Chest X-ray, PA view. Patient: 66 years old, sex M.
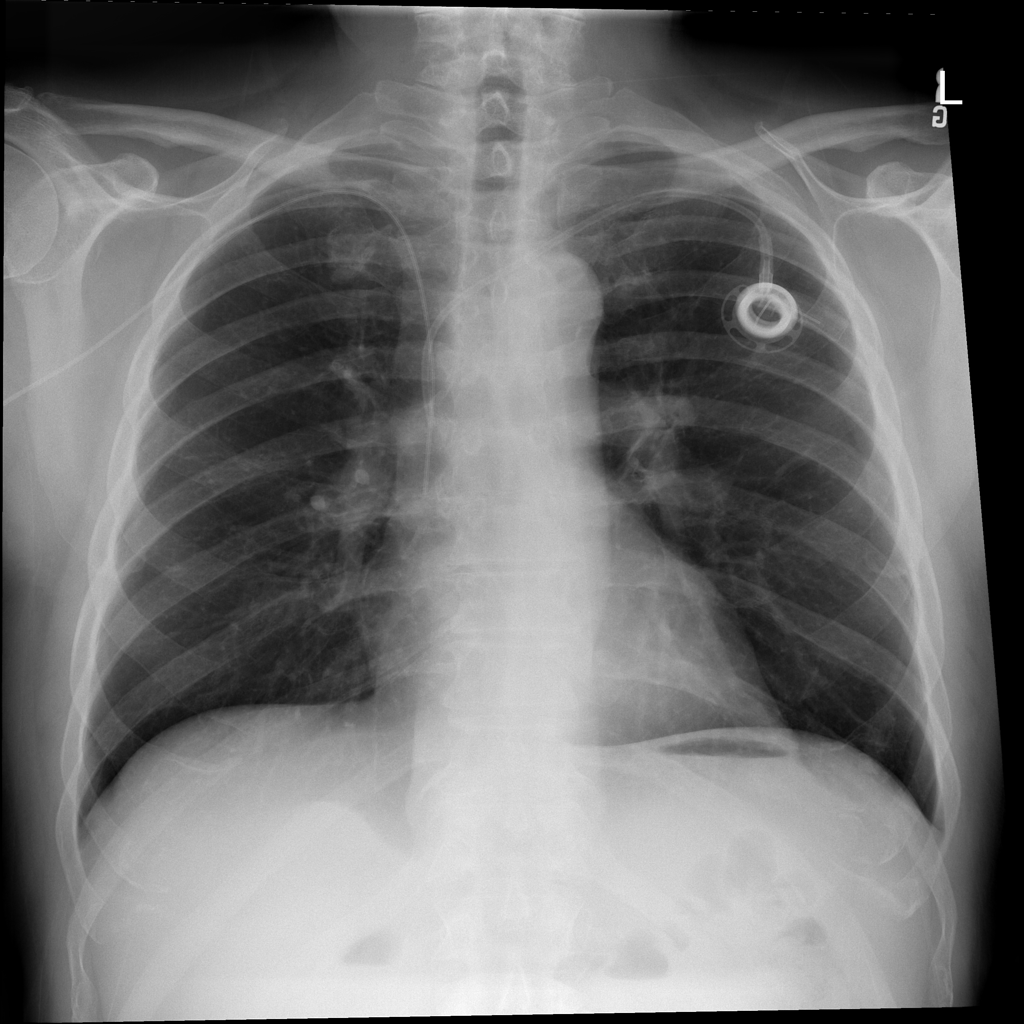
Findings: No Finding